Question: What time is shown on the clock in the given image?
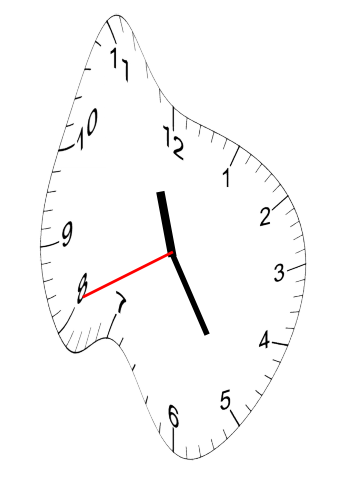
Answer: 11:24:41